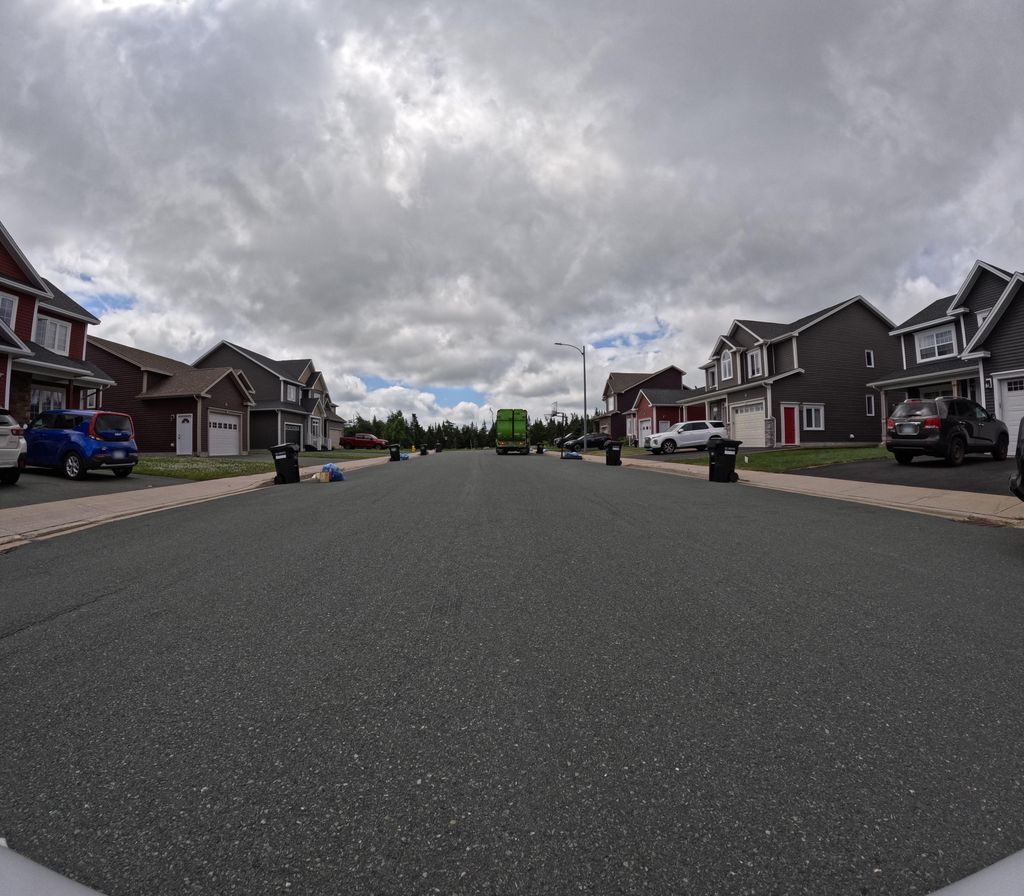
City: st_johns